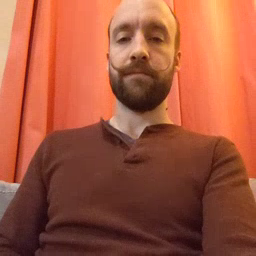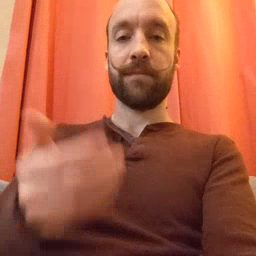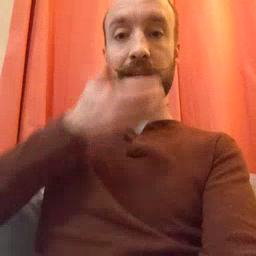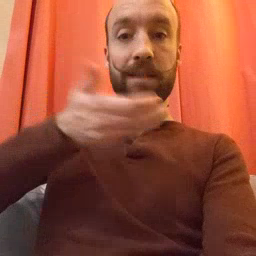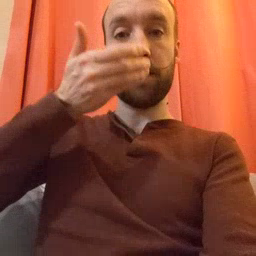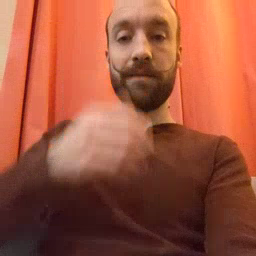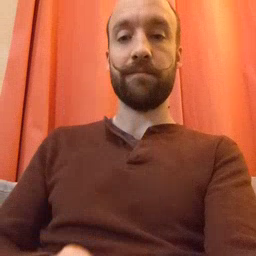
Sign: cereal